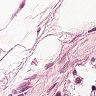
Metastatic tissue present: no